Aerial crown-view tile of a tropical tree (Barro Colorado Island, Panama), acquired 20250124:
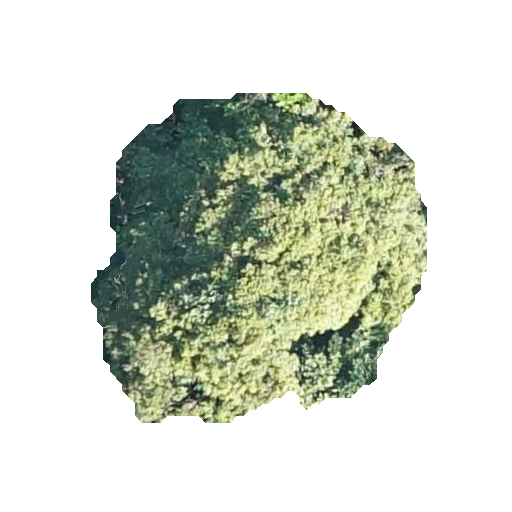
Species: Pouteria reticulata
GBIF accepted scientific name: Pouteria reticulata
Crown area: 128.407 m²